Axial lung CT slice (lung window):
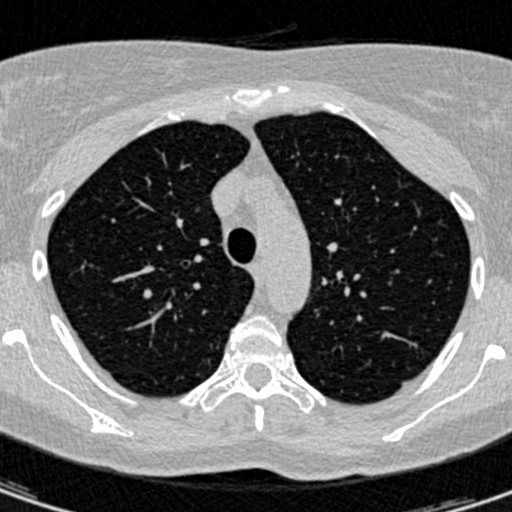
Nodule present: no